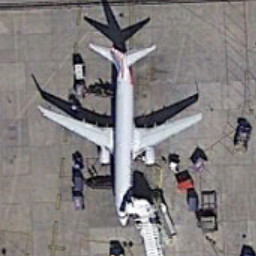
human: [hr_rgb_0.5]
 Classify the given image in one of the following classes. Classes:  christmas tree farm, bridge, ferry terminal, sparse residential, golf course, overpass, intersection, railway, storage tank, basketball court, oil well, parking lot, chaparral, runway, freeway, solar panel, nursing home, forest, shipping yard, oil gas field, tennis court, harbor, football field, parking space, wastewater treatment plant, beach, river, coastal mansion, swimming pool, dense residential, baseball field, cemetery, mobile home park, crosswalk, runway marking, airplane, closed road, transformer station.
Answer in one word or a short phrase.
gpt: airplane